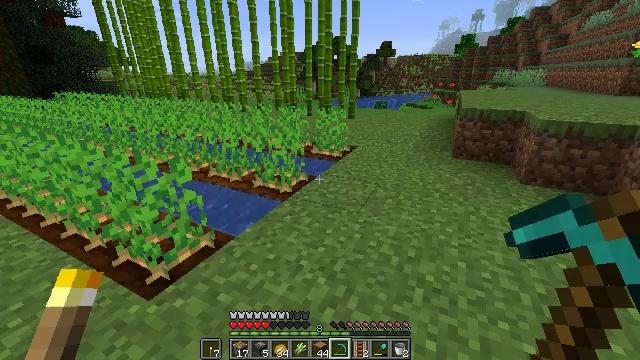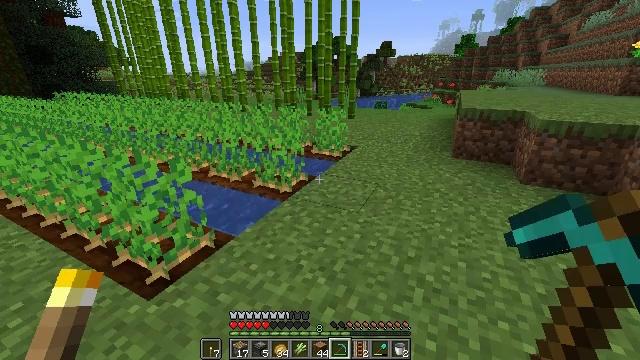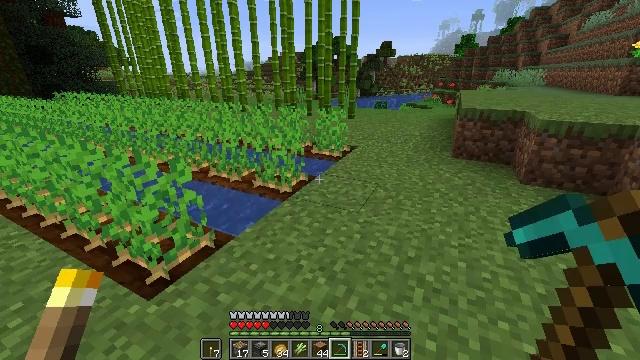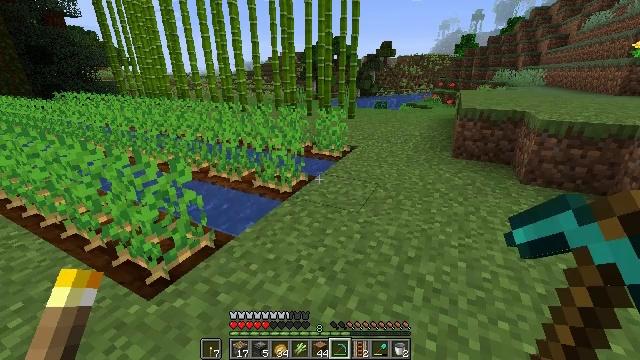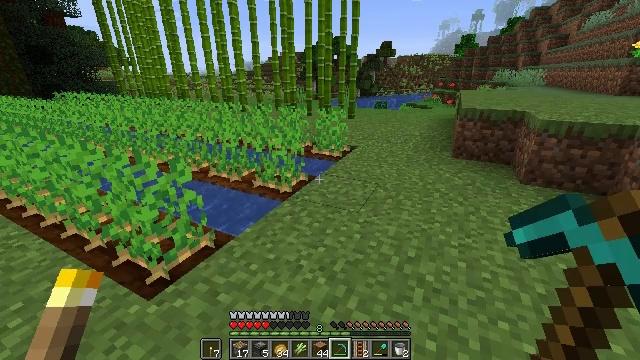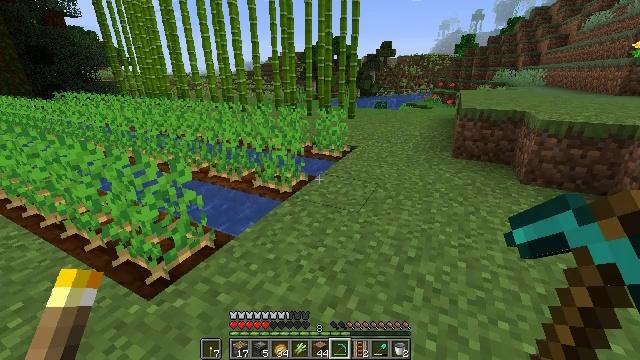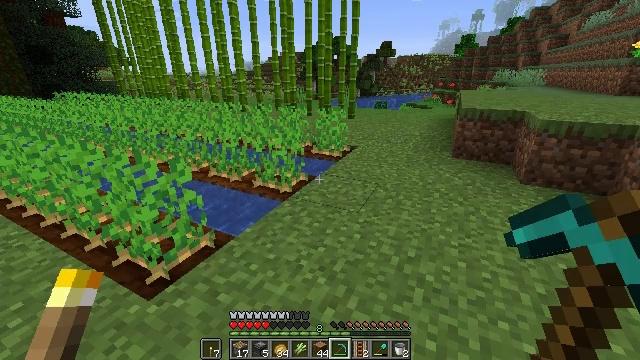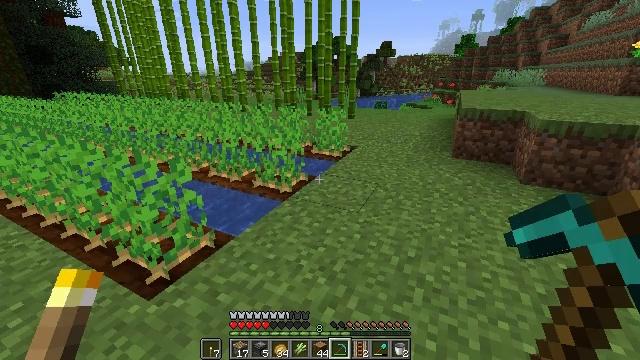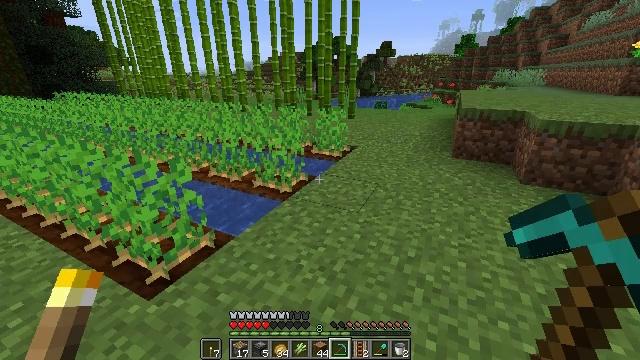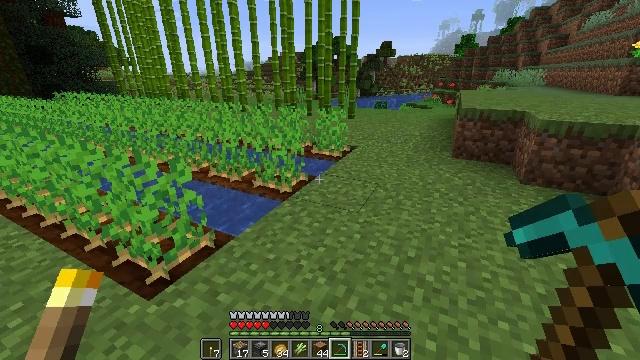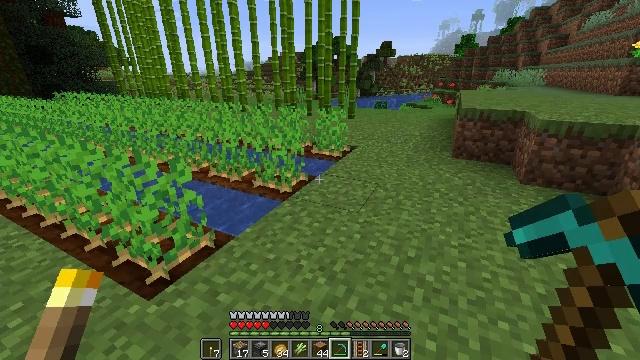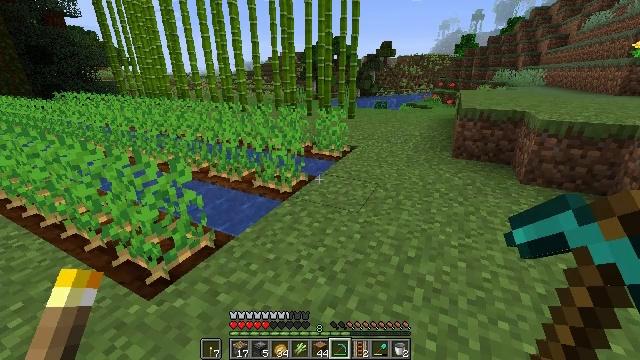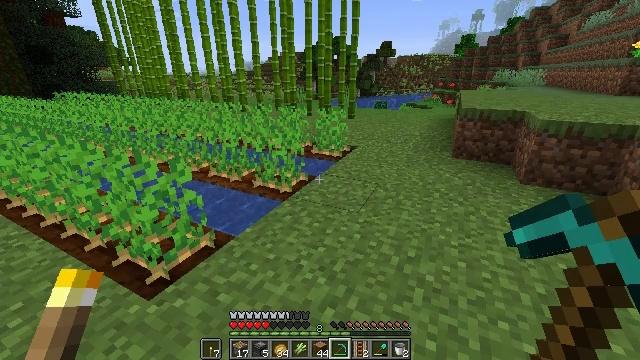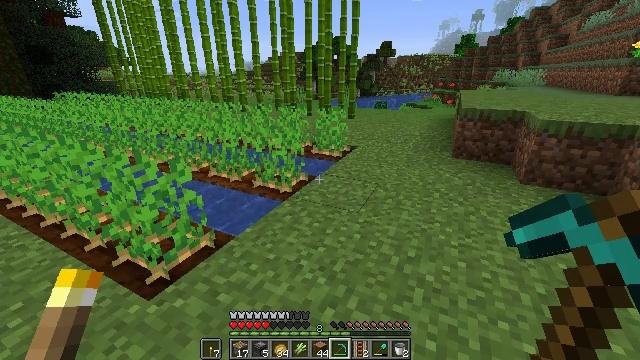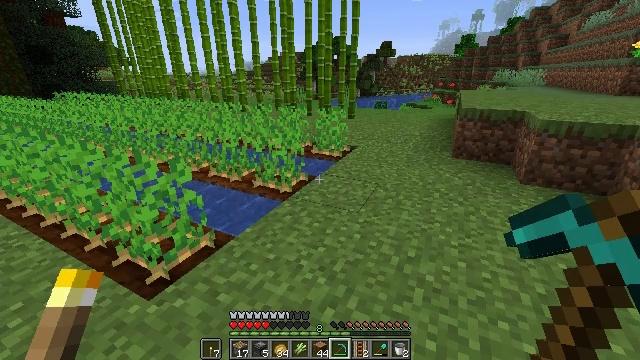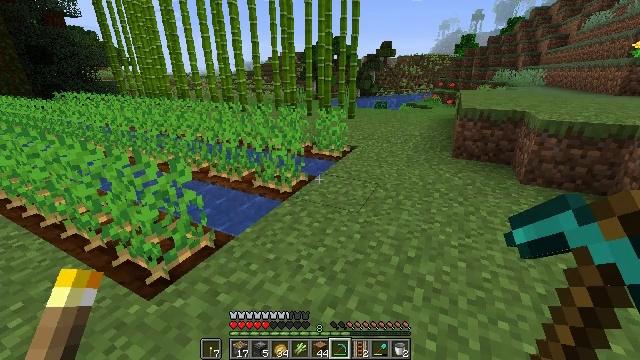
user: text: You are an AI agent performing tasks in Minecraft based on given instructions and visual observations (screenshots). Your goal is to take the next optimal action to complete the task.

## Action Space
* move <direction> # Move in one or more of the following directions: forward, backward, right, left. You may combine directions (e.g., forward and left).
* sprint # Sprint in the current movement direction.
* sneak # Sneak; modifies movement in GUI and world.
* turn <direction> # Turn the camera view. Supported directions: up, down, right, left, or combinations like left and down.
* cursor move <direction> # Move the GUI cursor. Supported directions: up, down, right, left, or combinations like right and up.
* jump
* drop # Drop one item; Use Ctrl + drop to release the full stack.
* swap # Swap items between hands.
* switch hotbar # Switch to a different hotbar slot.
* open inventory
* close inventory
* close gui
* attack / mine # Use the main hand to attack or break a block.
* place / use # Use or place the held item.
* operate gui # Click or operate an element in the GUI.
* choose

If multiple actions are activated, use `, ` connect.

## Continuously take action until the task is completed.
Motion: motion action
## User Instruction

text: Harvest tall grass for seeds.
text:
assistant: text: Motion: no_op
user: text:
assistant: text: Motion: no_op
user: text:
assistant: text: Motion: no_op
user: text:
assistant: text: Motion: no_op
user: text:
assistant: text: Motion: no_op
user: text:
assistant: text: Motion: no_op
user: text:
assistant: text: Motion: no_op
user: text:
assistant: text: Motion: no_op
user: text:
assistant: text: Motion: no_op
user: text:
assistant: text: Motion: no_op
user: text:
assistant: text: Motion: no_op
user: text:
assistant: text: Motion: no_op
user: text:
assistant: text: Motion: no_op
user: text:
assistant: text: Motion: no_op
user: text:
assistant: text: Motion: no_op
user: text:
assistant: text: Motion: no_op
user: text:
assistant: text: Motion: no_op
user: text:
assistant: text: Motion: no_op
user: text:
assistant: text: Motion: no_op
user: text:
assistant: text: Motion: no_op
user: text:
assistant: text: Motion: no_op
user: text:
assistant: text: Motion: no_op
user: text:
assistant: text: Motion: no_op
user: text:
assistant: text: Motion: turn right
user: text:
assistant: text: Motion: turn right
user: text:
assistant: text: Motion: move forward, turn right and up
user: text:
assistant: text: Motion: move forward, turn right and up
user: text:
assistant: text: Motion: move forward, turn right
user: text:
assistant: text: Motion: move forward, sprint, turn right
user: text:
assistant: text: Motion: move forward, sprint, turn right